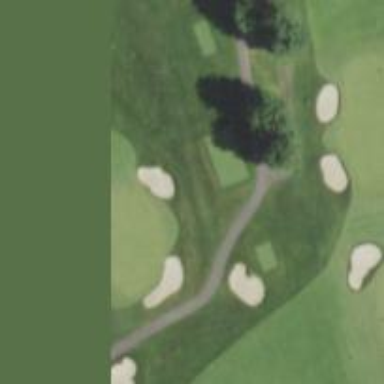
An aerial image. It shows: Golf hole.